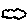
Label: cloud